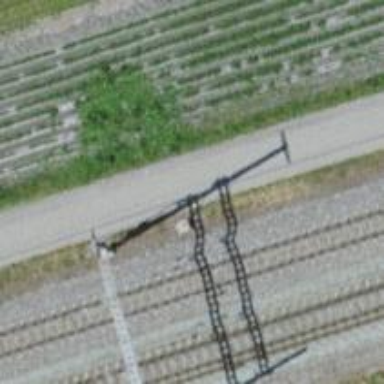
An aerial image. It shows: Power pole.